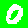
Digit: 0